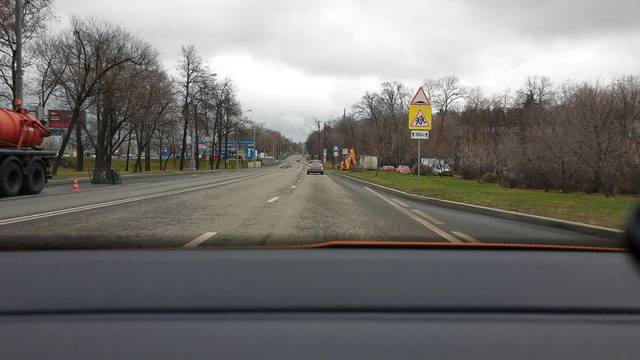
Region: Russia
Coordinates: 55.729, 37.481